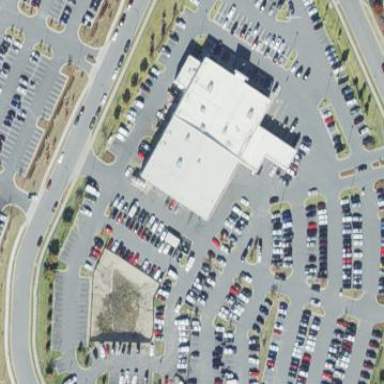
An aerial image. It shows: Retail building housing car shop.